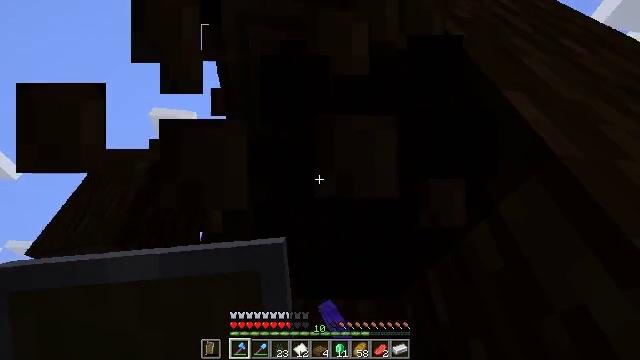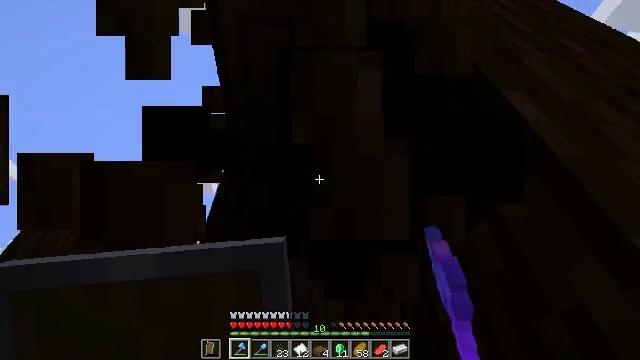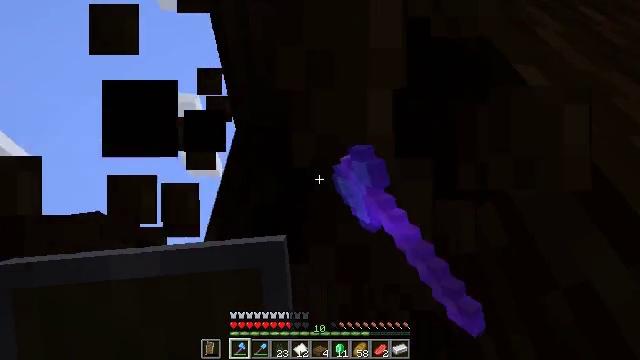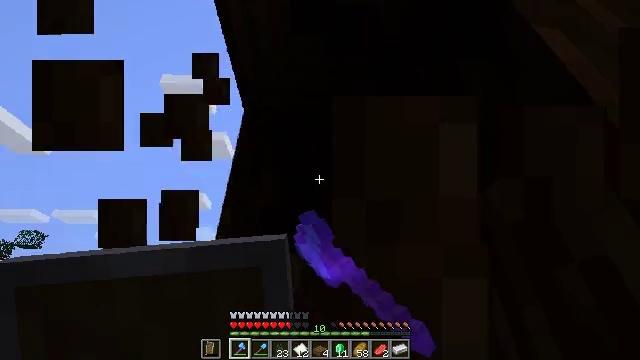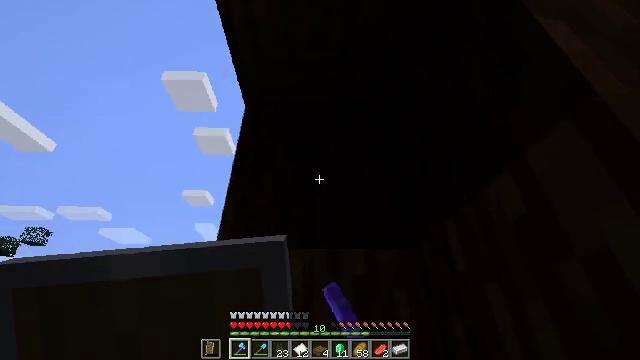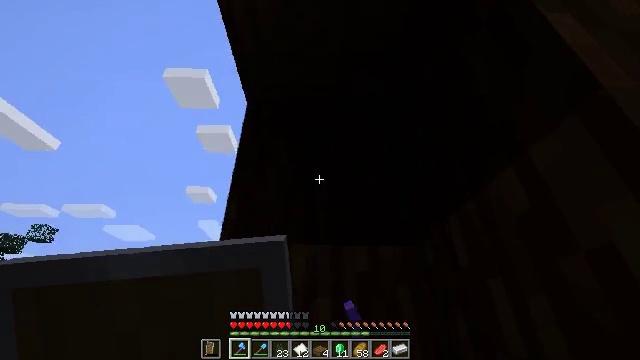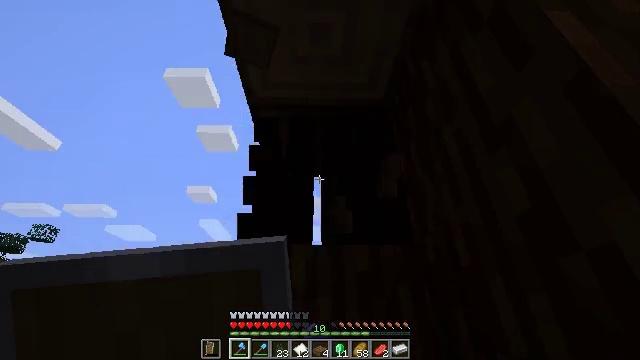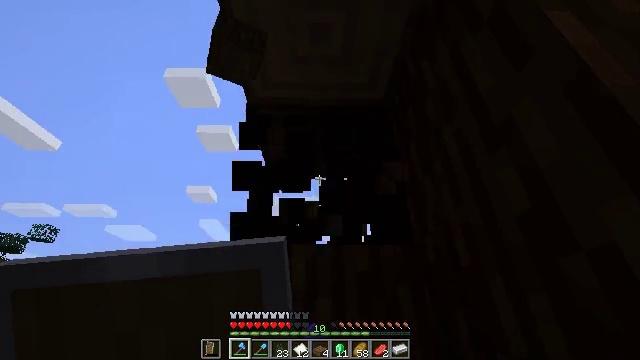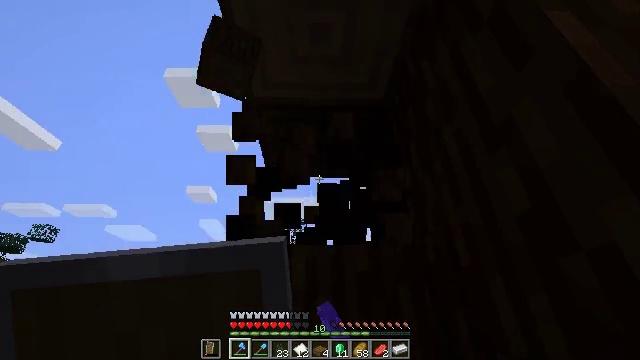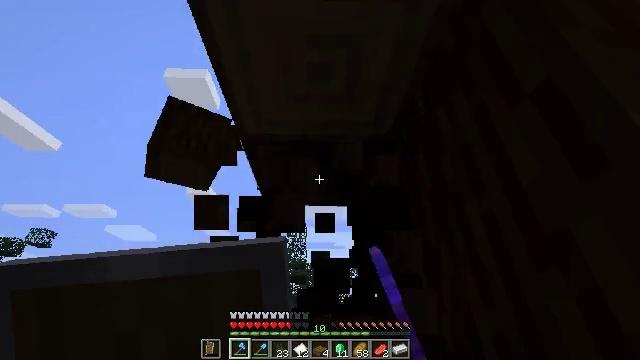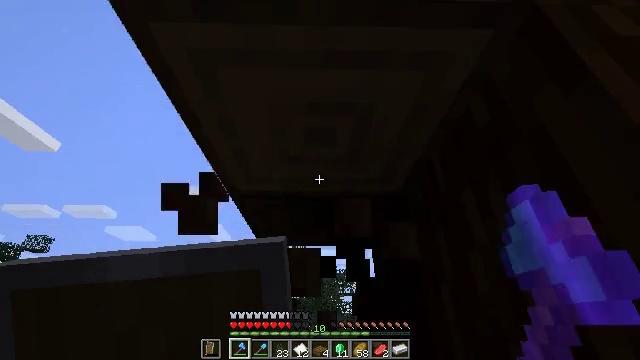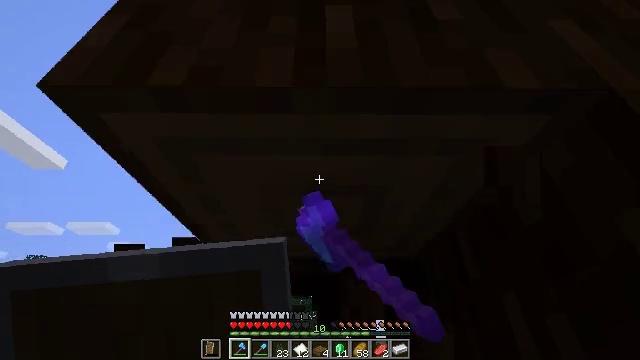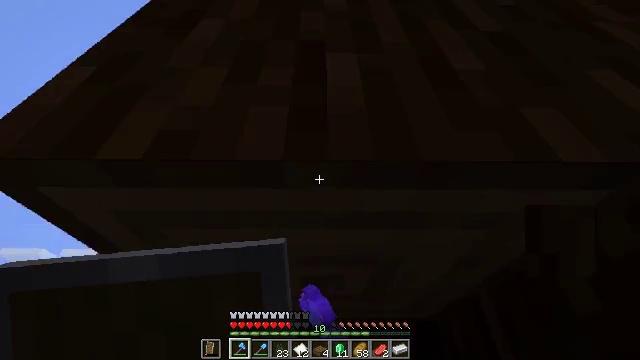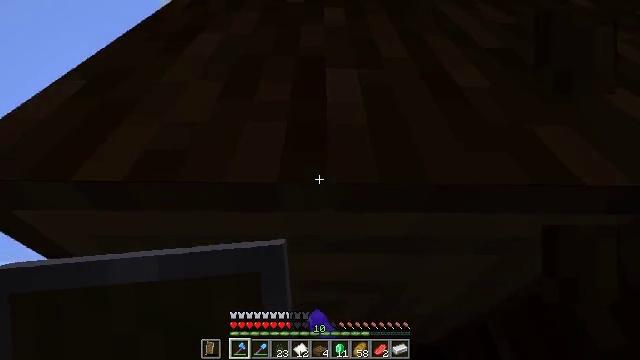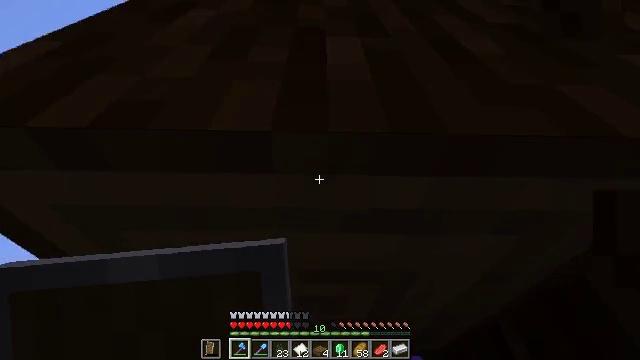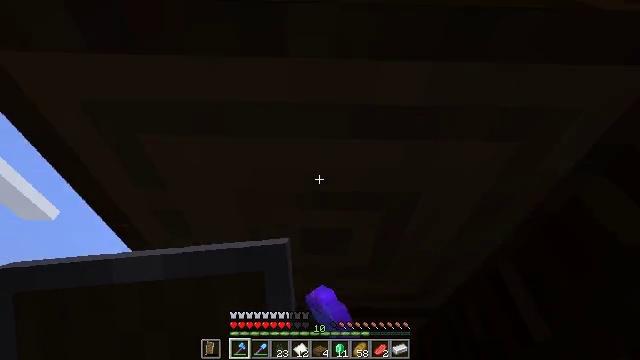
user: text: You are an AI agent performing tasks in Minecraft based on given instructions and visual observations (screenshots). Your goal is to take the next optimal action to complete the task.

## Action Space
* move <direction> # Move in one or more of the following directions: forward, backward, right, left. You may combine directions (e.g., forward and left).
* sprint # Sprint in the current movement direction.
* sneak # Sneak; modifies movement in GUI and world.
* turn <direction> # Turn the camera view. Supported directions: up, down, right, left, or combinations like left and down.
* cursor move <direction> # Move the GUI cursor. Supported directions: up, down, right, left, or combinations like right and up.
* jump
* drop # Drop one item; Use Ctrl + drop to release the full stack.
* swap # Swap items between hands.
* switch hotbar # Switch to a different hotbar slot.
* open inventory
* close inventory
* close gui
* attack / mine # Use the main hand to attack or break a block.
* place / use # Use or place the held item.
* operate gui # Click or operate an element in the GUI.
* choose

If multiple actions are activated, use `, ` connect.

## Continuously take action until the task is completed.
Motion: motion action
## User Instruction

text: Break the spruce log from the tree.
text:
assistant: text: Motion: attack / mine
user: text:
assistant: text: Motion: turn left and down, attack / mine
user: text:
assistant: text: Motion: turn left and down, attack / mine
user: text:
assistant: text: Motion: attack / mine
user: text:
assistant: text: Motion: attack / mine
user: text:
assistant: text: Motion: attack / mine
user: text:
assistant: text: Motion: attack / mine
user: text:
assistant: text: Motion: attack / mine
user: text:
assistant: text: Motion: move forward, attack / mine, jump
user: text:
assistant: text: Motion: move forward, attack / mine, jump
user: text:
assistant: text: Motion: move forward, turn up, attack / mine, jump
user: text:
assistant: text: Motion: move forward, turn up, attack / mine, jump
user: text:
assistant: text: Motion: move forward, turn up, attack / mine, jump
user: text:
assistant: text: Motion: move forward, turn up, attack / mine
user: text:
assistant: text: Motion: move forward, attack / mine
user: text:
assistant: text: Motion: move forward, attack / mine
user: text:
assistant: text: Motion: attack / mine
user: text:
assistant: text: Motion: attack / mine
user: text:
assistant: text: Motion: attack / mine
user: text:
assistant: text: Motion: move forward, attack / mine
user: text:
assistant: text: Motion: move forward, attack / mine
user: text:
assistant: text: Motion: attack / mine
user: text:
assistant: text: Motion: turn up, attack / mine
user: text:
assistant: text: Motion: attack / mine
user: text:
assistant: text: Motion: attack / mine
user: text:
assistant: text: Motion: turn down, attack / mine
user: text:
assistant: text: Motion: move forward, turn down, attack / mine
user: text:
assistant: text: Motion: move forward, turn down, attack / mine, jump
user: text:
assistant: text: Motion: move forward, turn right and up, attack / mine, jump
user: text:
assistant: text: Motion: move forward and move left, attack / mine, jump